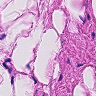
Metastatic tissue present: no